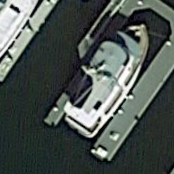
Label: civil